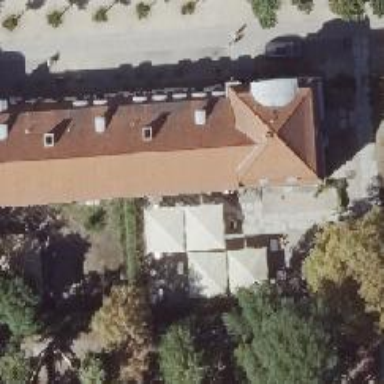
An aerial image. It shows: Museum.